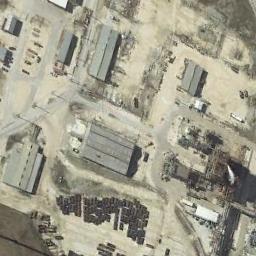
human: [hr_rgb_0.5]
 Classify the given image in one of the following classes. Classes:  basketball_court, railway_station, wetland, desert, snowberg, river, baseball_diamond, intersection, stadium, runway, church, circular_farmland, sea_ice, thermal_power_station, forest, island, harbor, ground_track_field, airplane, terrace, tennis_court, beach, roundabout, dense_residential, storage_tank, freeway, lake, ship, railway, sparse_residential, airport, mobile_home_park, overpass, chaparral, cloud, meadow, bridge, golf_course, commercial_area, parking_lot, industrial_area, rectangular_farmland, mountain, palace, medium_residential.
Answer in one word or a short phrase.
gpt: industrial_area